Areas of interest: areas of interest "Jilin University Qianwei South Campus Yifu Library"
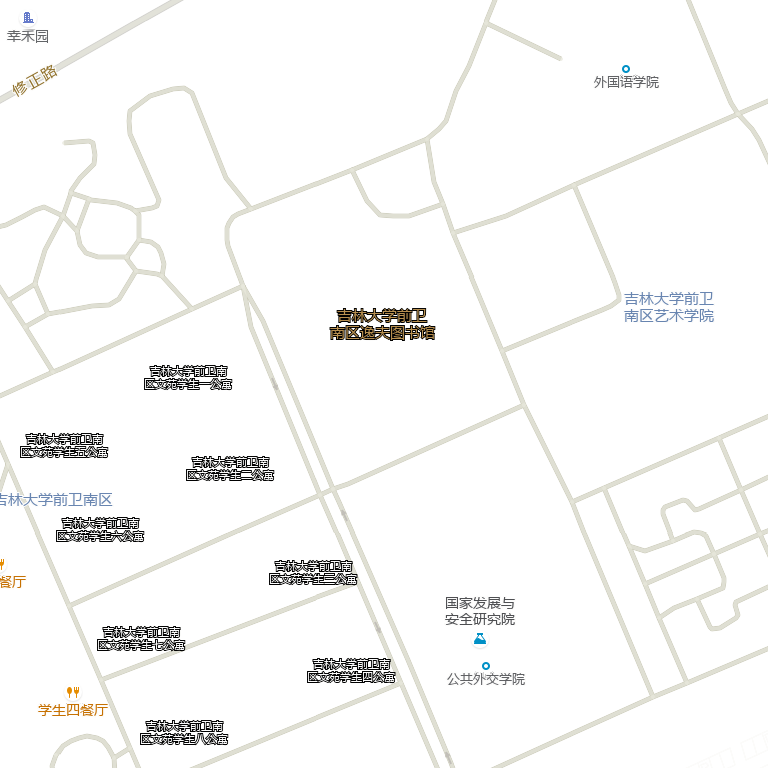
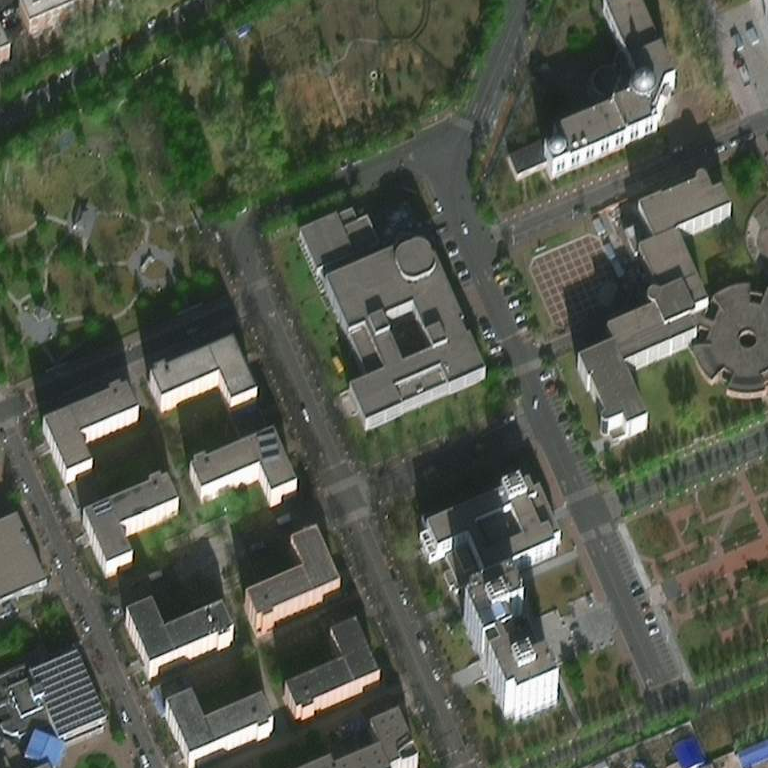